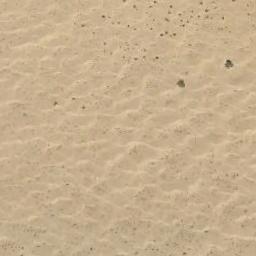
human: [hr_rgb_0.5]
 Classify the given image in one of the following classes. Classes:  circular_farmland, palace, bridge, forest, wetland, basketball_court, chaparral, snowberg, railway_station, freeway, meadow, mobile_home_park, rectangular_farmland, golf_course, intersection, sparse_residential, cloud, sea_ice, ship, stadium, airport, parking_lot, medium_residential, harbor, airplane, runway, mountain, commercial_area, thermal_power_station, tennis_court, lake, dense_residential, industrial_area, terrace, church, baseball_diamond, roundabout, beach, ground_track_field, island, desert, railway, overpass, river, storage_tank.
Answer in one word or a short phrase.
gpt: desert